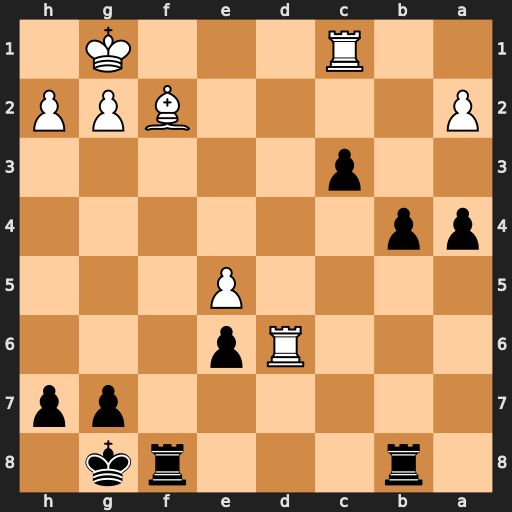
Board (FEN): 1r3rk1/6pp/3Rp3/4P3/pp6/2p5/P4BPP/2R3K1
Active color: b
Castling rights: -
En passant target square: -
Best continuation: b3 axb3 axb3